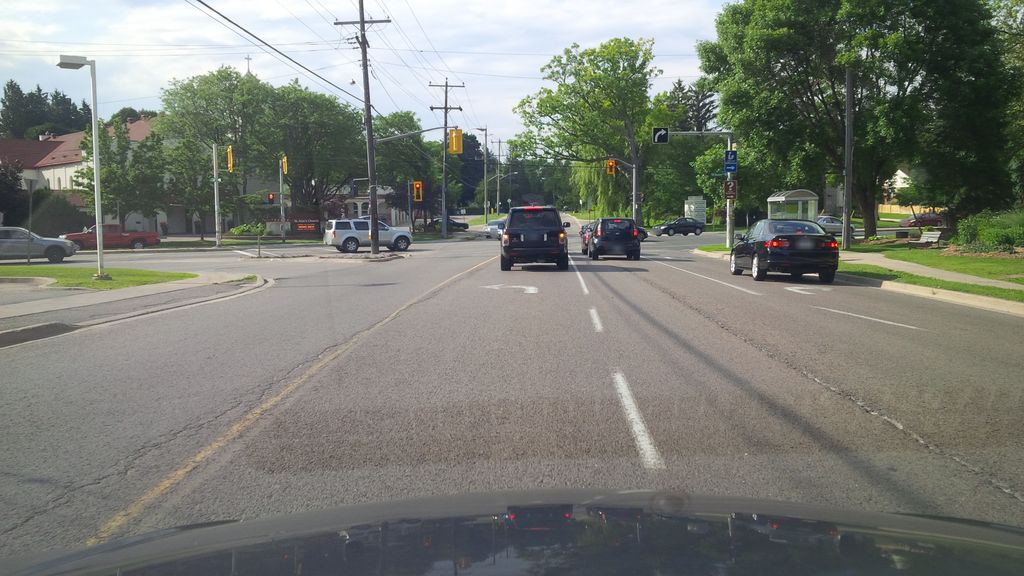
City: hamilton